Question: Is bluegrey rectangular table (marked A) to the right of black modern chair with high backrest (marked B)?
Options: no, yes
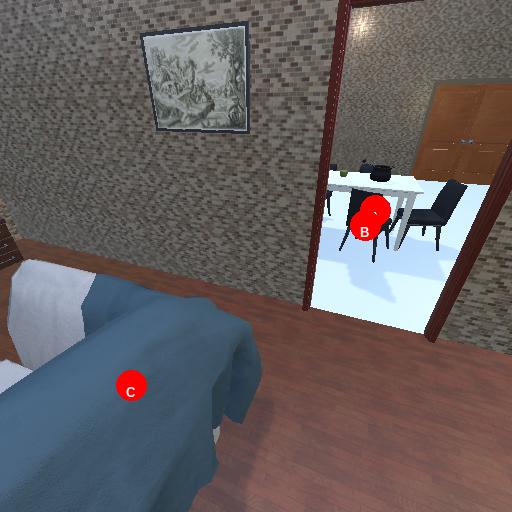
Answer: no